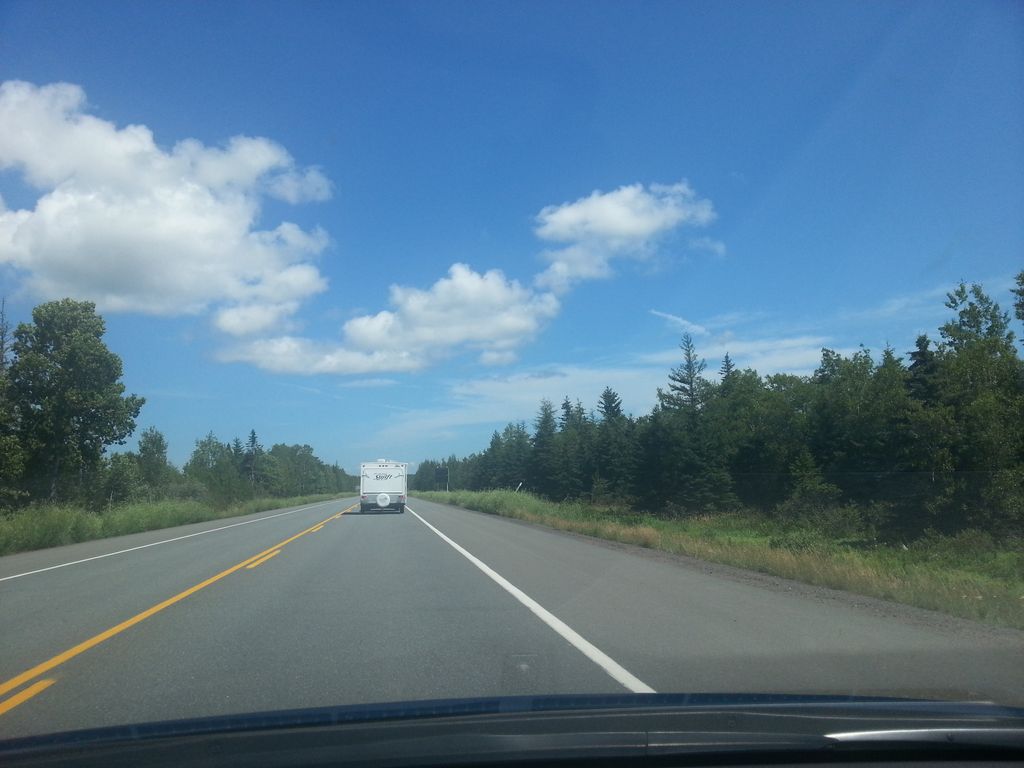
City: charlottetown